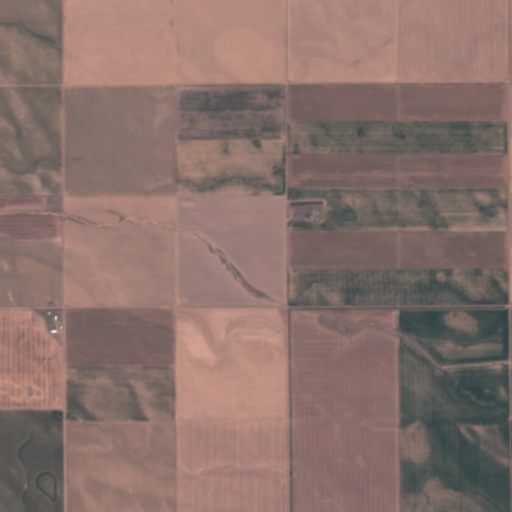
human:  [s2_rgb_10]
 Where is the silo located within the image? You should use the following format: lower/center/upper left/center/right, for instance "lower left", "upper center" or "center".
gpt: The silo is located in the center left of the image.
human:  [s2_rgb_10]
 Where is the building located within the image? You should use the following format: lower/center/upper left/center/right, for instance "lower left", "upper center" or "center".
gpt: The building is located in the center left of the image.
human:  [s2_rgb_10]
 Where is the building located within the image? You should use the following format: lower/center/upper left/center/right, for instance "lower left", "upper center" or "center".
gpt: The building is located in the center left of the image.
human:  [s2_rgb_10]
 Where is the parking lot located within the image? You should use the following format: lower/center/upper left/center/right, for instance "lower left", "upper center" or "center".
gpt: There is no parking lot in the image.